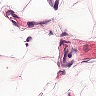
Metastatic tissue present: no